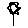
Label: flower